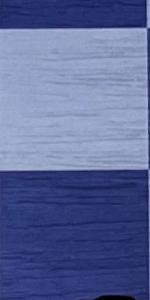
Label: Empty